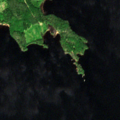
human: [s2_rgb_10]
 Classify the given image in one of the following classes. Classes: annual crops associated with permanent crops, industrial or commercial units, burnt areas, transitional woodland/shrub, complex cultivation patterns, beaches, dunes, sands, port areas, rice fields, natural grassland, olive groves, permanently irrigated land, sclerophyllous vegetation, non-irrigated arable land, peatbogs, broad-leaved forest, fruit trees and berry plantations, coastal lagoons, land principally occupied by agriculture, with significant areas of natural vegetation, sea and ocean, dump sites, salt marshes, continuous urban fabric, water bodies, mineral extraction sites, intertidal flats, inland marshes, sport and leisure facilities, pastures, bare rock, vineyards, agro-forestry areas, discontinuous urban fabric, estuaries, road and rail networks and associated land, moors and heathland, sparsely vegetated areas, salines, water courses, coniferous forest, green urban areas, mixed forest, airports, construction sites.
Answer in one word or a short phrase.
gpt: coniferous forest, mixed forest, water bodies